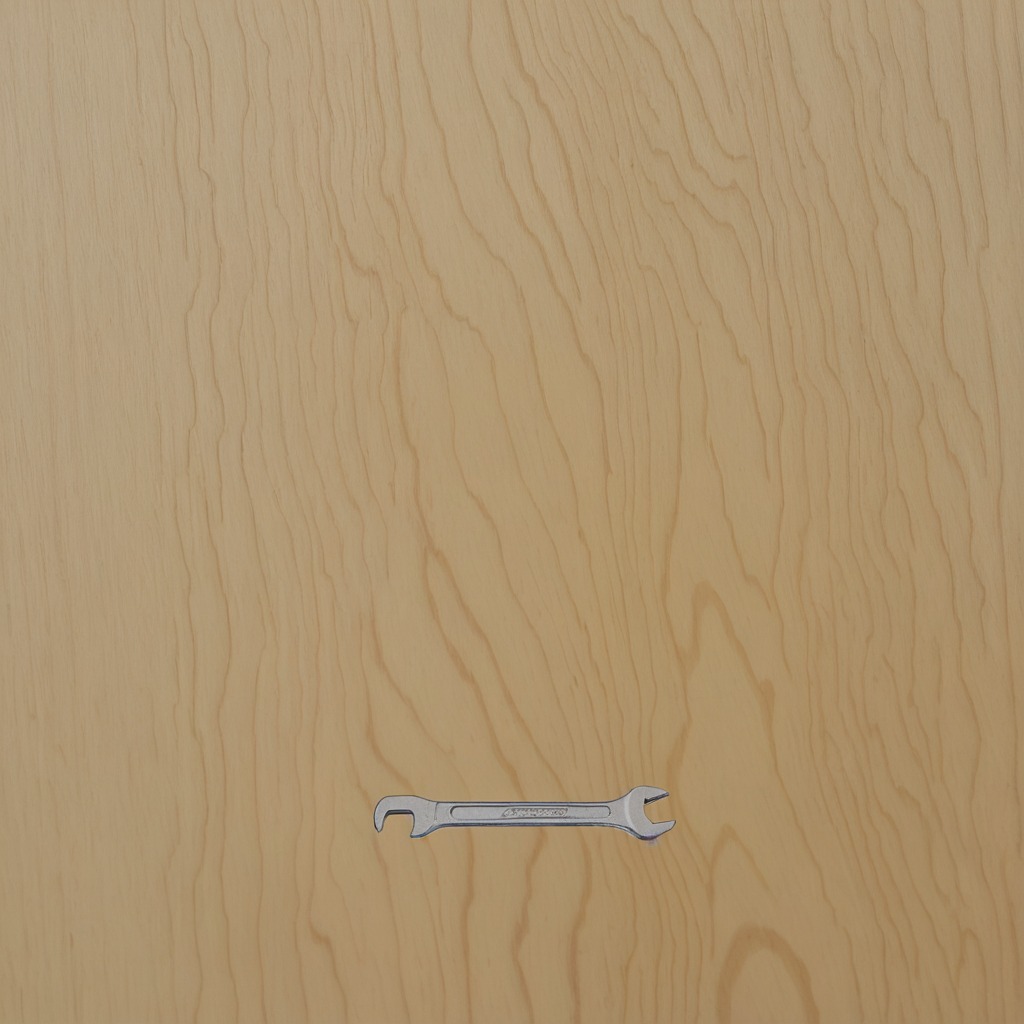
A wrench lies on a plywood surface in a paint workshop lit by afternoon window light.